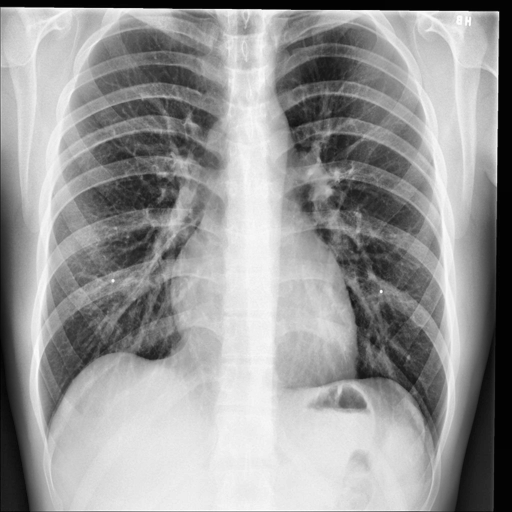
Finding: NORMAL